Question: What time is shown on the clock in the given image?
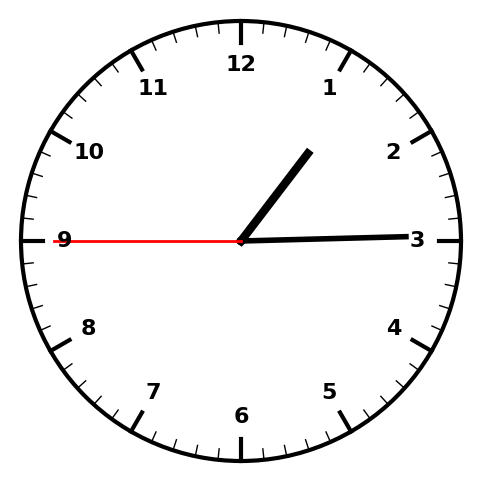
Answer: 01:14:45